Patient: sex F, age 63
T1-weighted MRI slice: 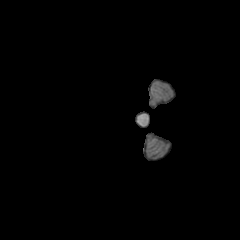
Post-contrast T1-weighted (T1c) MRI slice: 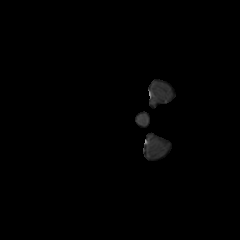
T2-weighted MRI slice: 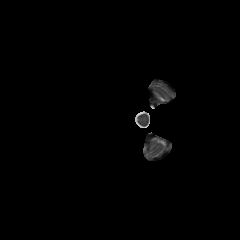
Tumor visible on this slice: no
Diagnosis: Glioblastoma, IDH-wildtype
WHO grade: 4